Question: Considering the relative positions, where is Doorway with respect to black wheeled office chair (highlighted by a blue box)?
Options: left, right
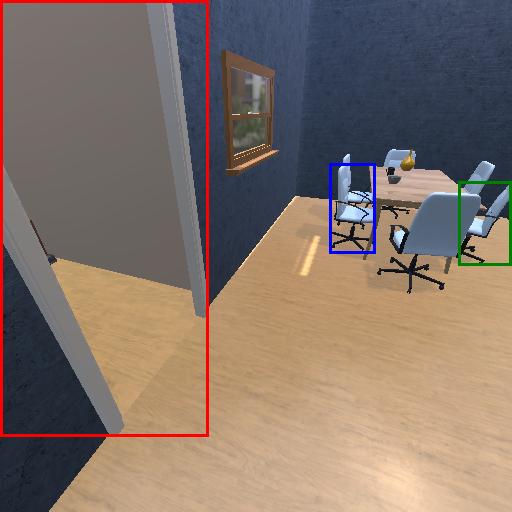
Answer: left